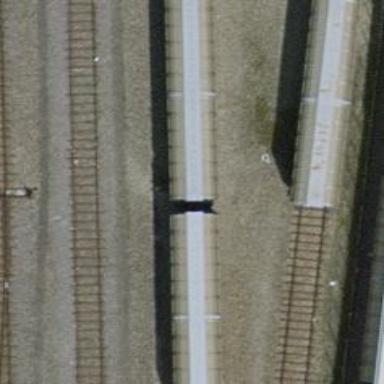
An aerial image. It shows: Single-track railway siding.